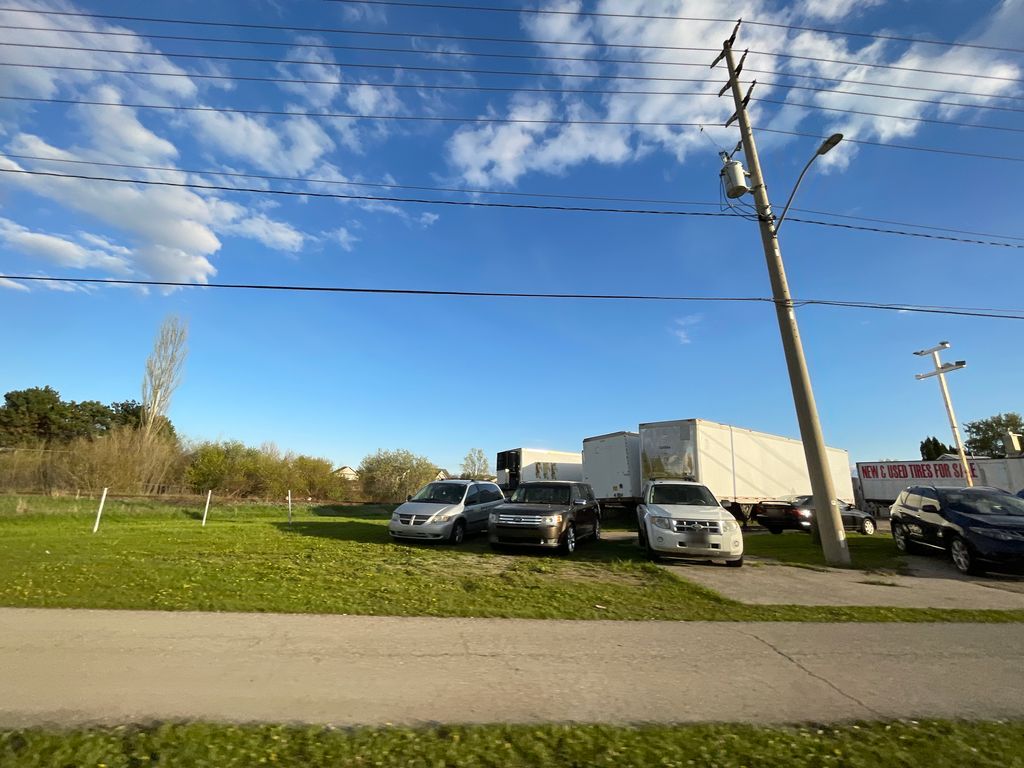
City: kitchener-waterloo